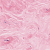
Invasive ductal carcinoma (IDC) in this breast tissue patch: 0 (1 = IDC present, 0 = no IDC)